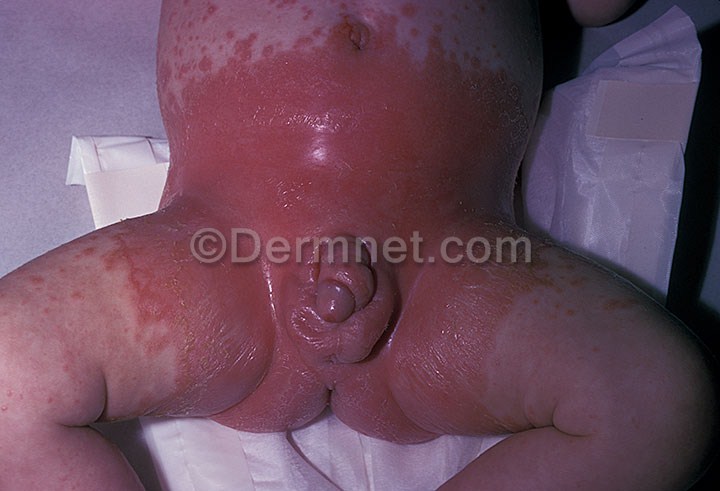
Disease: Tinea Ringworm Candidiasis and other Fungal Infections